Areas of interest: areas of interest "Lynk & Co. Center (Qinghai Dongsheng)"
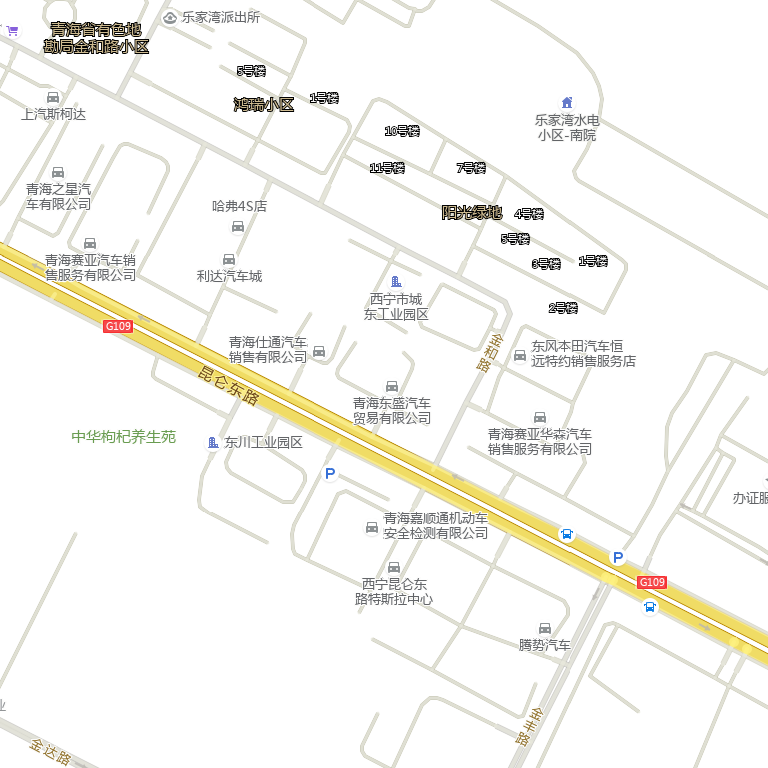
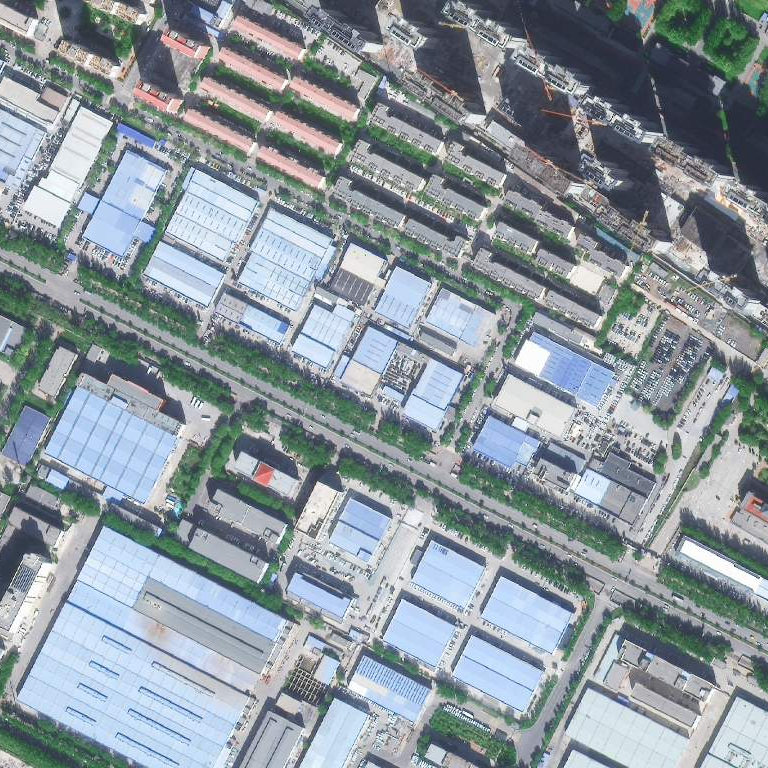